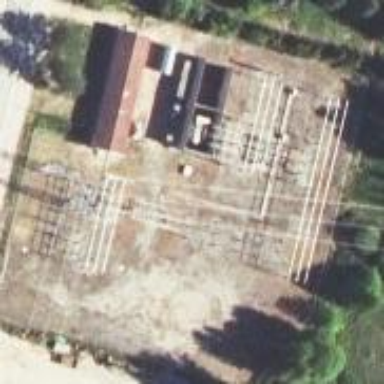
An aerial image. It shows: Distribution-level power substation.